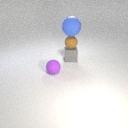
small gray rubber cube below small brown rubber sphere